Question: i face a problem where to display the calendar when the page loads and select the date and assign it to a variable. the calendar should not be hidden after selecting the date because user can select another date if required.
this is my html :
'''
<!DOCTYPE HTML PUBLIC "-//W3C//DTD HTML 4.01//EN" "http://www.w3.org/TR/html4/strict.dtd">
<html lang="en">
<head>
<meta http-equiv="Content-Type" content="text/html; charset=utf-8">
<title>Date</title>
<script type="text/javascript" src="cal.js"></script>
</head>
<body>
<td width="65%" colspan="2" class="textfieldalign">
<input type="hidden" name="regddate" id="regddate" maxlength="10" >
<div id="datePi" ></div>
</td>
</body>
<script>
onLoadInitCalendar();
function onLoadInitCalendar(){
scwShow(document.getElementById('datePi'),'onClick','');return false;
}
</script>
</html>
'''
i have used 'cal.js' i am not able to past the code here.
here is the sample how the calendar should look like.

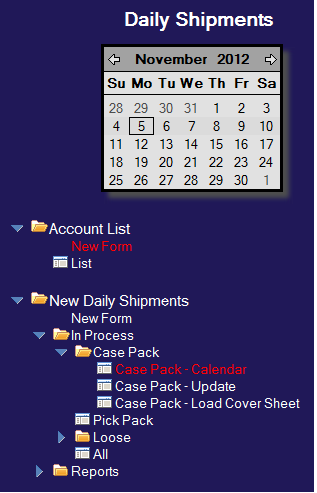
Answer: You need to have a look at <URL> datepicker
'''
Eg: Assign it on a div :
$(function() {
$( "#datepicker" ).datepicker( {
dateFormat: "dd/mm/yy",
onSelect: function(date, picker){
funcCall(date); //call you function here
}
});
});
function funcCall (date){
alert('your function called with date= '+date);
}
'''
<URL>